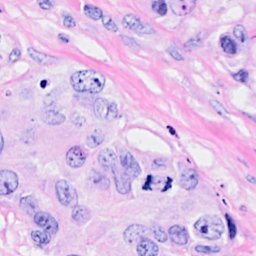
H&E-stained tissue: Breast